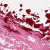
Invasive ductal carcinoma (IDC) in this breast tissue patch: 0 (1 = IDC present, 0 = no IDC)